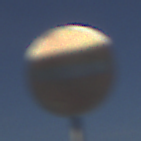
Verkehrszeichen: VerbotDerEinfahrt
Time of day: MorningAfternoon
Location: Outdoor (RoadRail)
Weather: PartlyCloudy
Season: NotSpecified
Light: Natural